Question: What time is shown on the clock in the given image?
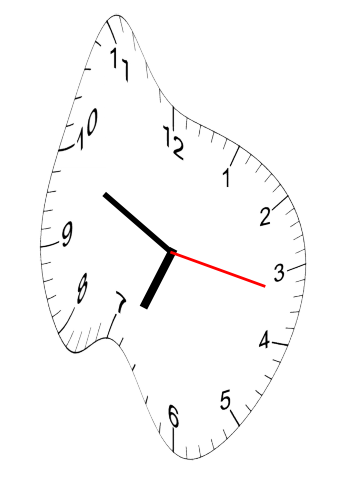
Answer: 06:49:17